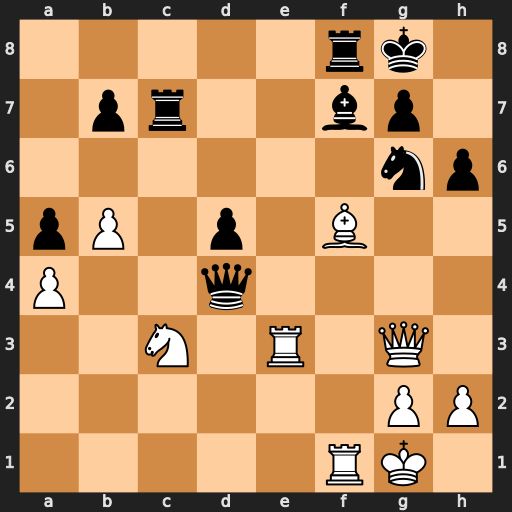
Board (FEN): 5rk1/1pr2bp1/6np/pP1p1B2/P2q4/2N1R1Q1/6PP/5RK1
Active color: w
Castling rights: -
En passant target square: -
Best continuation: Ne2 Qc5 Rc1 Qxc1+ Nxc1 Rxc1+ Re1